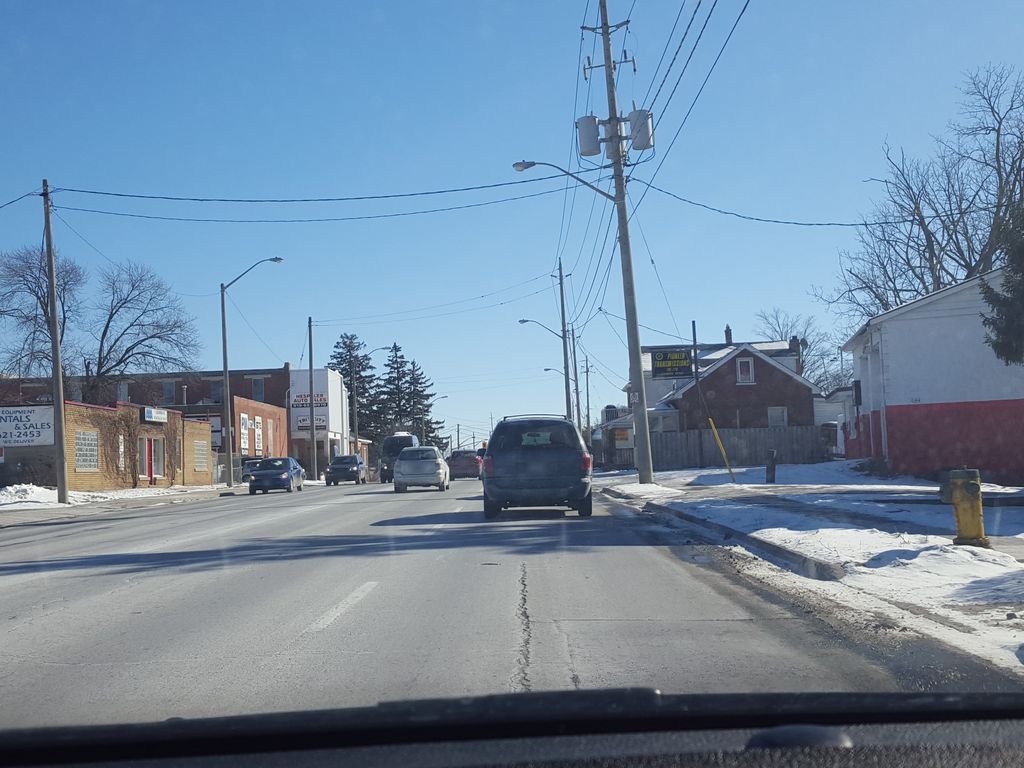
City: kitchener-waterloo